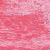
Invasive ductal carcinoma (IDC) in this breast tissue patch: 0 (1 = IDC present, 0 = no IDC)